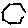
Label: hexagon